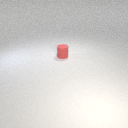
small red rubber cylinder